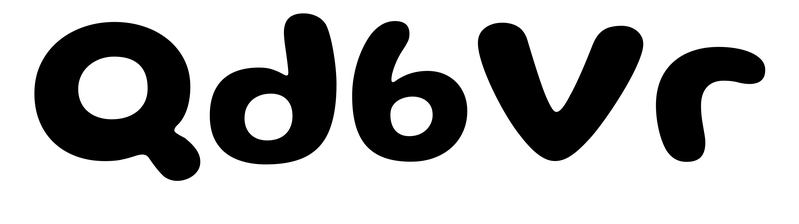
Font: Gluten_SemiBold